Field crop: maize
Growth stage: 1
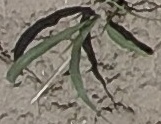
Species: sorghum